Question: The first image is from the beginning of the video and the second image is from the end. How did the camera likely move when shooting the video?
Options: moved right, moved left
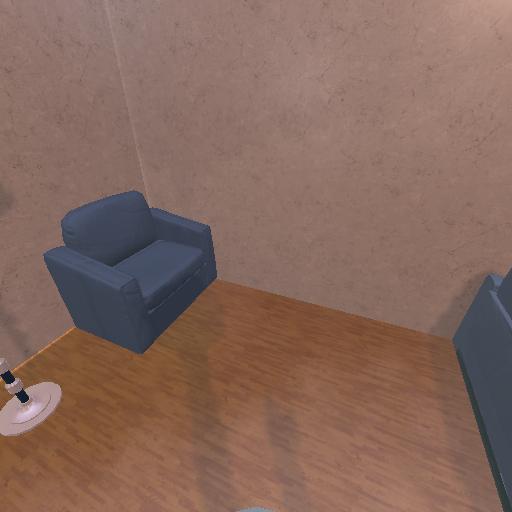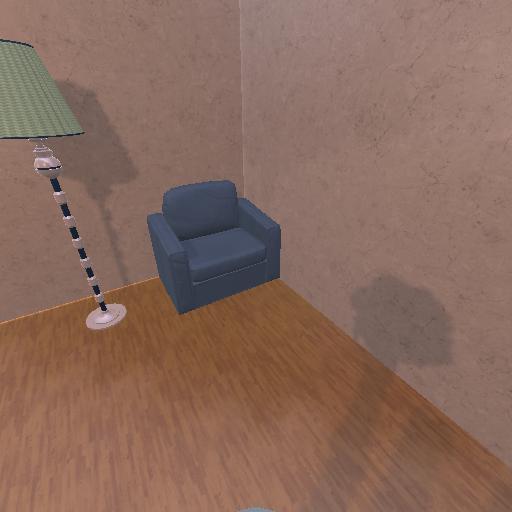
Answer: moved right